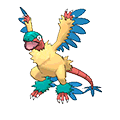
Pok\u00e9mon: archeops